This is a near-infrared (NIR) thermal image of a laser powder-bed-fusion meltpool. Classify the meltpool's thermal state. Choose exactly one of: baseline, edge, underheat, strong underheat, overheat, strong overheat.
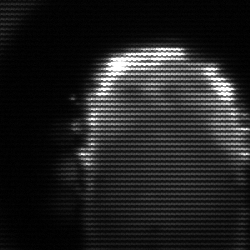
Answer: baseline